Interaction volume radius: 10 \u00c5
Interaction volume height: 35 \u00c5
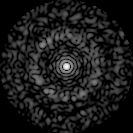
Disorder parameter: 0.8424